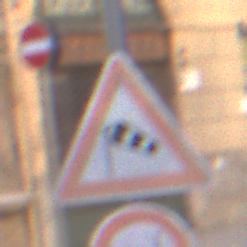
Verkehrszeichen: SeitenwindVonLinks
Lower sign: VerbotUeberholenEinspurigeFahrzeuge
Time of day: SunriseSunset
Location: Outdoor (Urban)
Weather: PartlyCloudy
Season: NotSpecified
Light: Natural